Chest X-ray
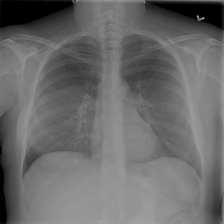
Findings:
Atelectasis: negative
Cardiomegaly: negative
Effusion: negative
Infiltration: negative
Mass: negative
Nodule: negative
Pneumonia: negative
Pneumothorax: negative
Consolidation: negative
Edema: negative
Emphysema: negative
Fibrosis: negative
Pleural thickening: negative
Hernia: negative